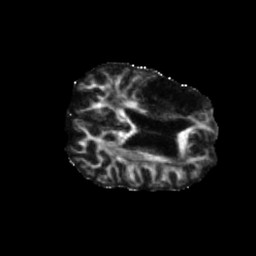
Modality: FA
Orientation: axial
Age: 75
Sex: male
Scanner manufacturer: siemens
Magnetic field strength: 3 T
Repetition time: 5.47 s
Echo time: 0.0854 s